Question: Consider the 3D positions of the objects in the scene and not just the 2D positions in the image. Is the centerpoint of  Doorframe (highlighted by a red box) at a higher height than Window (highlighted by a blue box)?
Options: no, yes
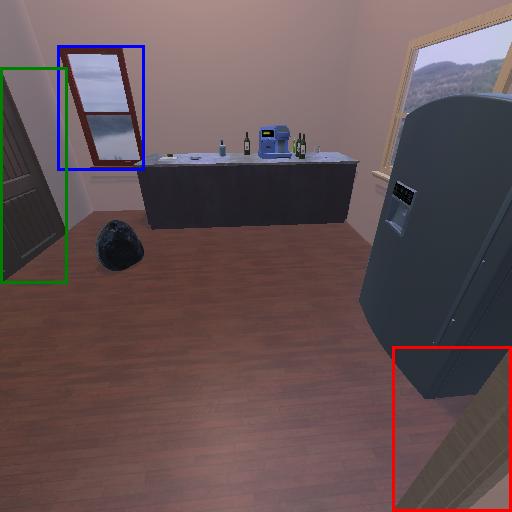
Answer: no